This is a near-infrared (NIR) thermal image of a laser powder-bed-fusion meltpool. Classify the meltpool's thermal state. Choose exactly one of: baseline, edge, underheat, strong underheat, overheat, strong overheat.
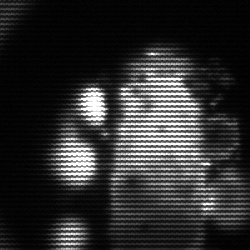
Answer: strong underheat